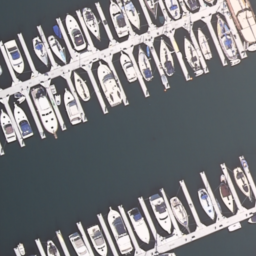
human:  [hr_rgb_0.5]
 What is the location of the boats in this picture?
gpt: up and bottom